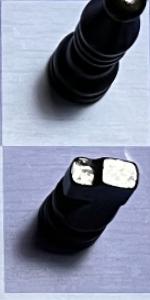
Label: Knight_Black